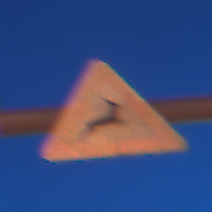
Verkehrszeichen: WildwechselLinks
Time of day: Night
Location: Outdoor (Urban)
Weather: PartlyCloudy
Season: NotSpecified
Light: Artificial